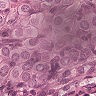
Metastatic tissue present: yes